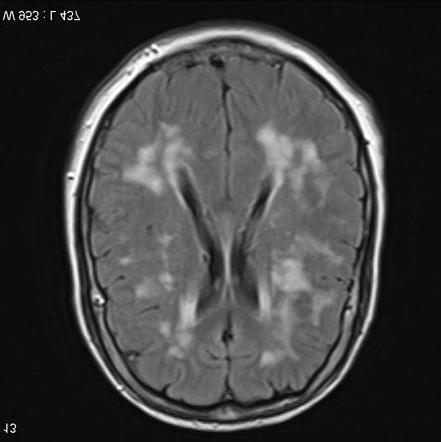
Label: notumor